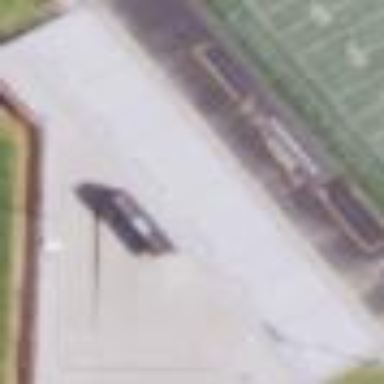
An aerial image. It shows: Bleachers on leisure land.